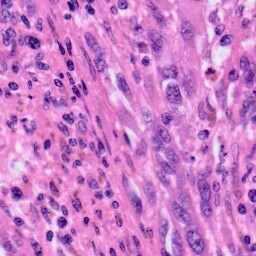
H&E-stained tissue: Skin